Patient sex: M
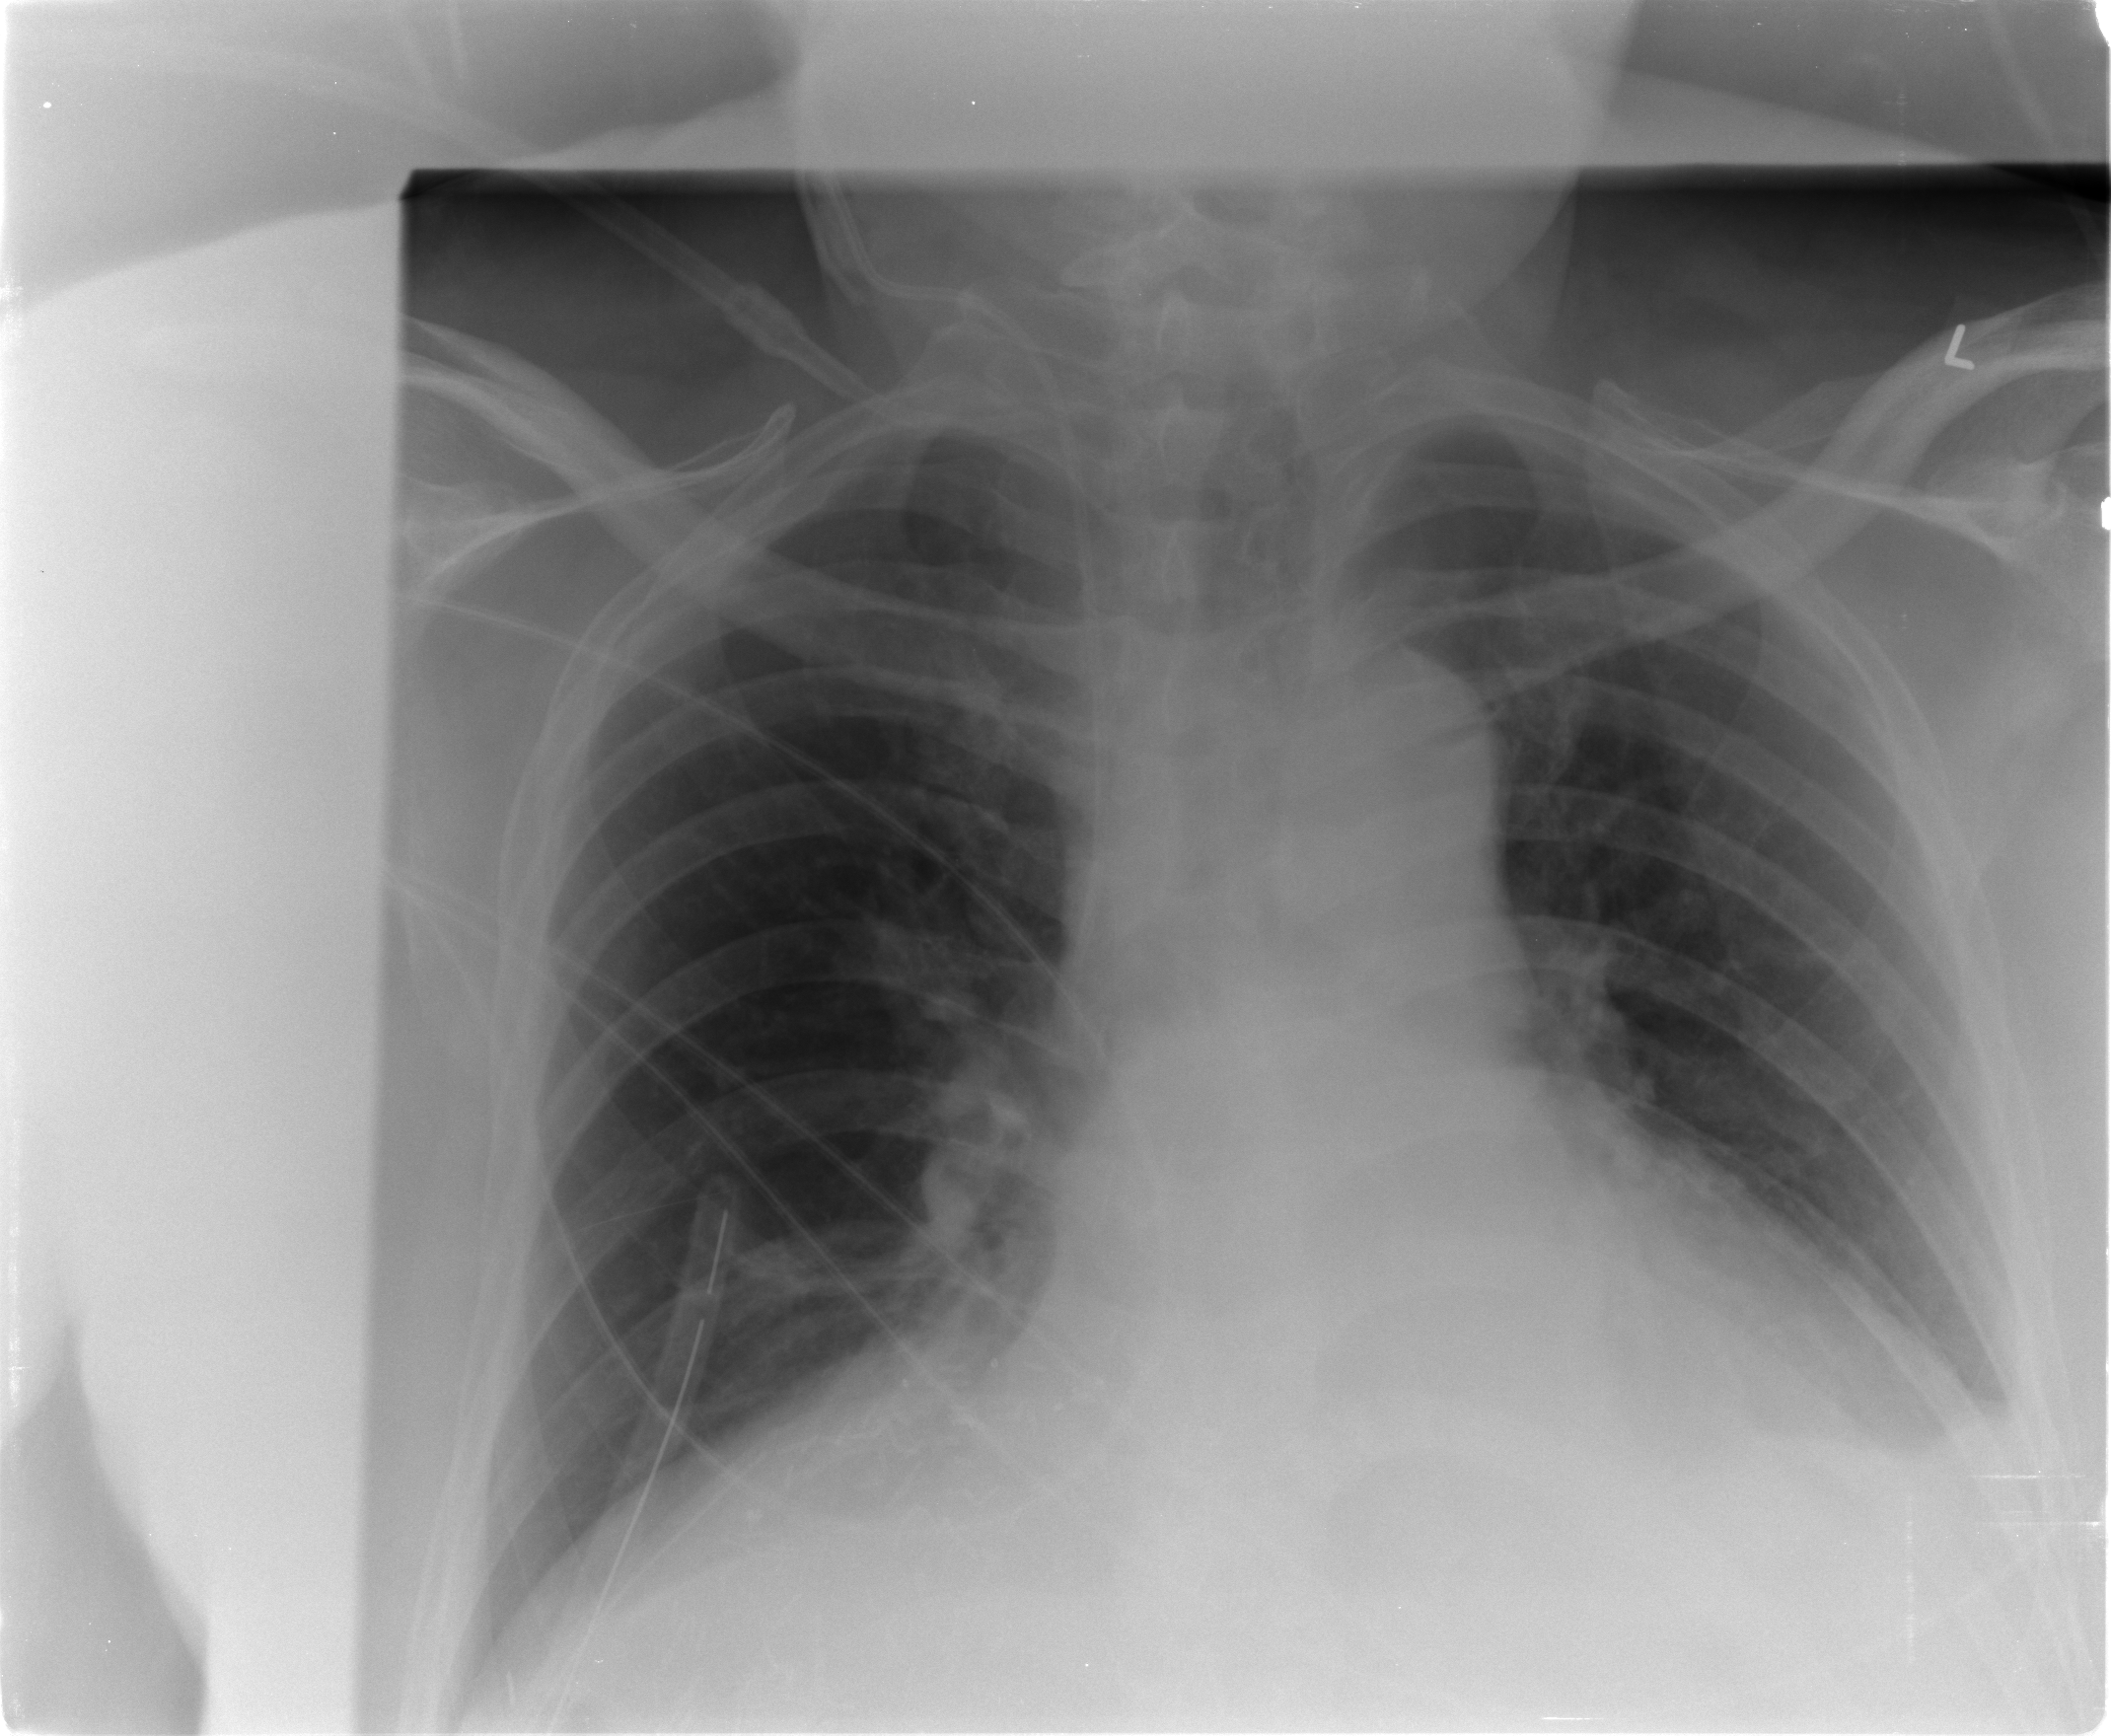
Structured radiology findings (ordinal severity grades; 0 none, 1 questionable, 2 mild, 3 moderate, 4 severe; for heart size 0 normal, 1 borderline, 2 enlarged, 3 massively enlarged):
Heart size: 1
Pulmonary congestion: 1
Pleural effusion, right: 0
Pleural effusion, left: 2
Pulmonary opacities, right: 0
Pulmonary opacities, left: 0
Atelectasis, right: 2
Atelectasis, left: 1